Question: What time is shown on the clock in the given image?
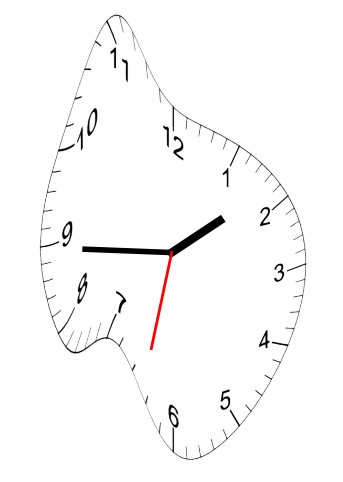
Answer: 01:44:32